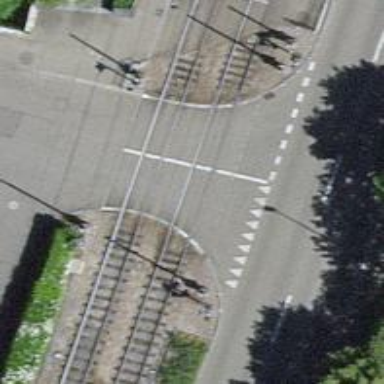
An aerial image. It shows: Level crossing along the railway.